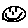
Label: smiley face